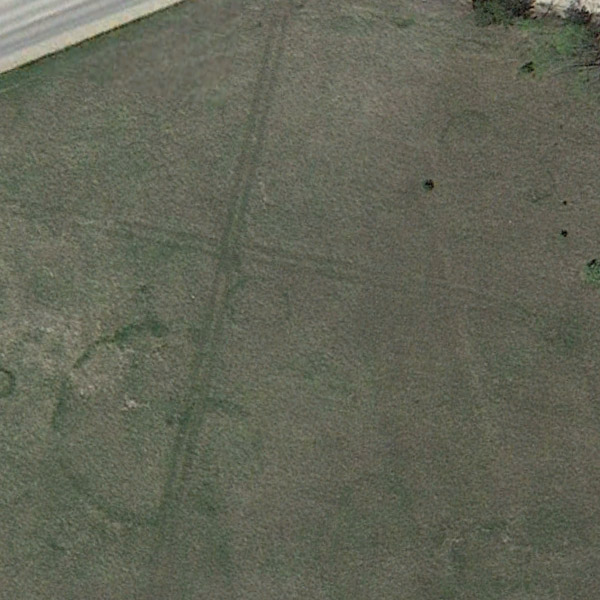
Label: Meadow